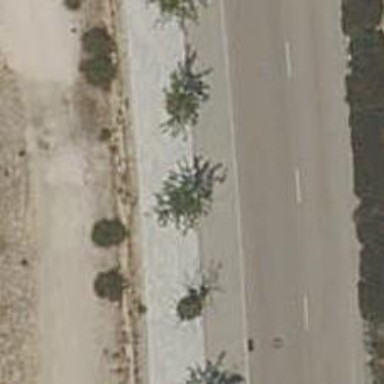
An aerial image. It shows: Row of trees in natural setting.